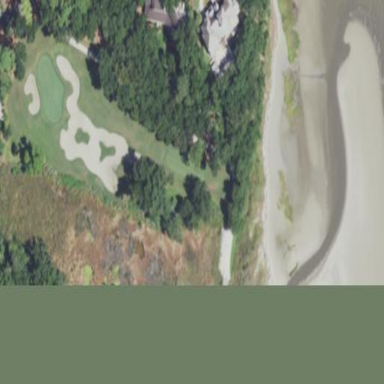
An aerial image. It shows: Area with grass used as rough in golf course.